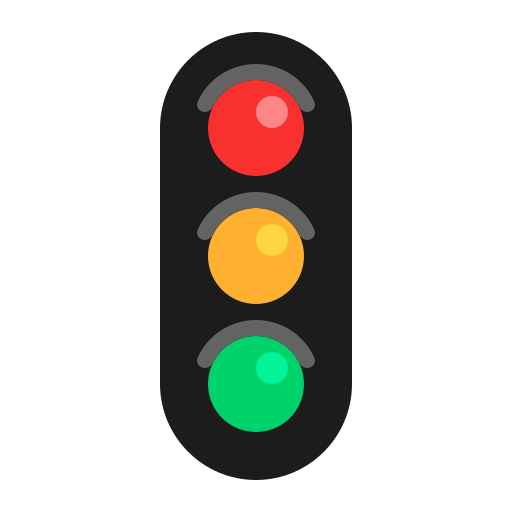
vertical traffic light flat